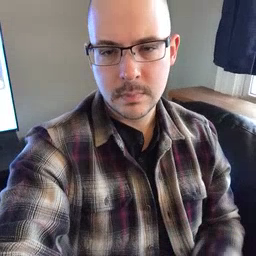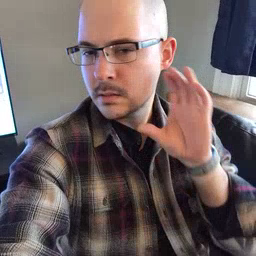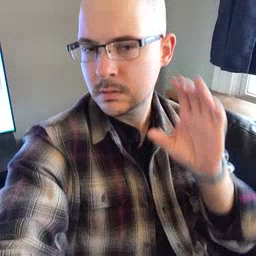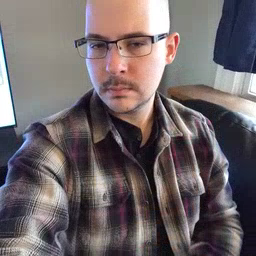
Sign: listen